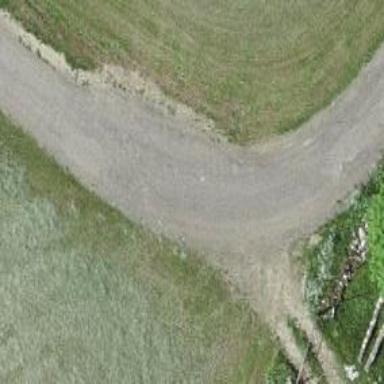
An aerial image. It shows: Unclassified road with grade 1 track type.